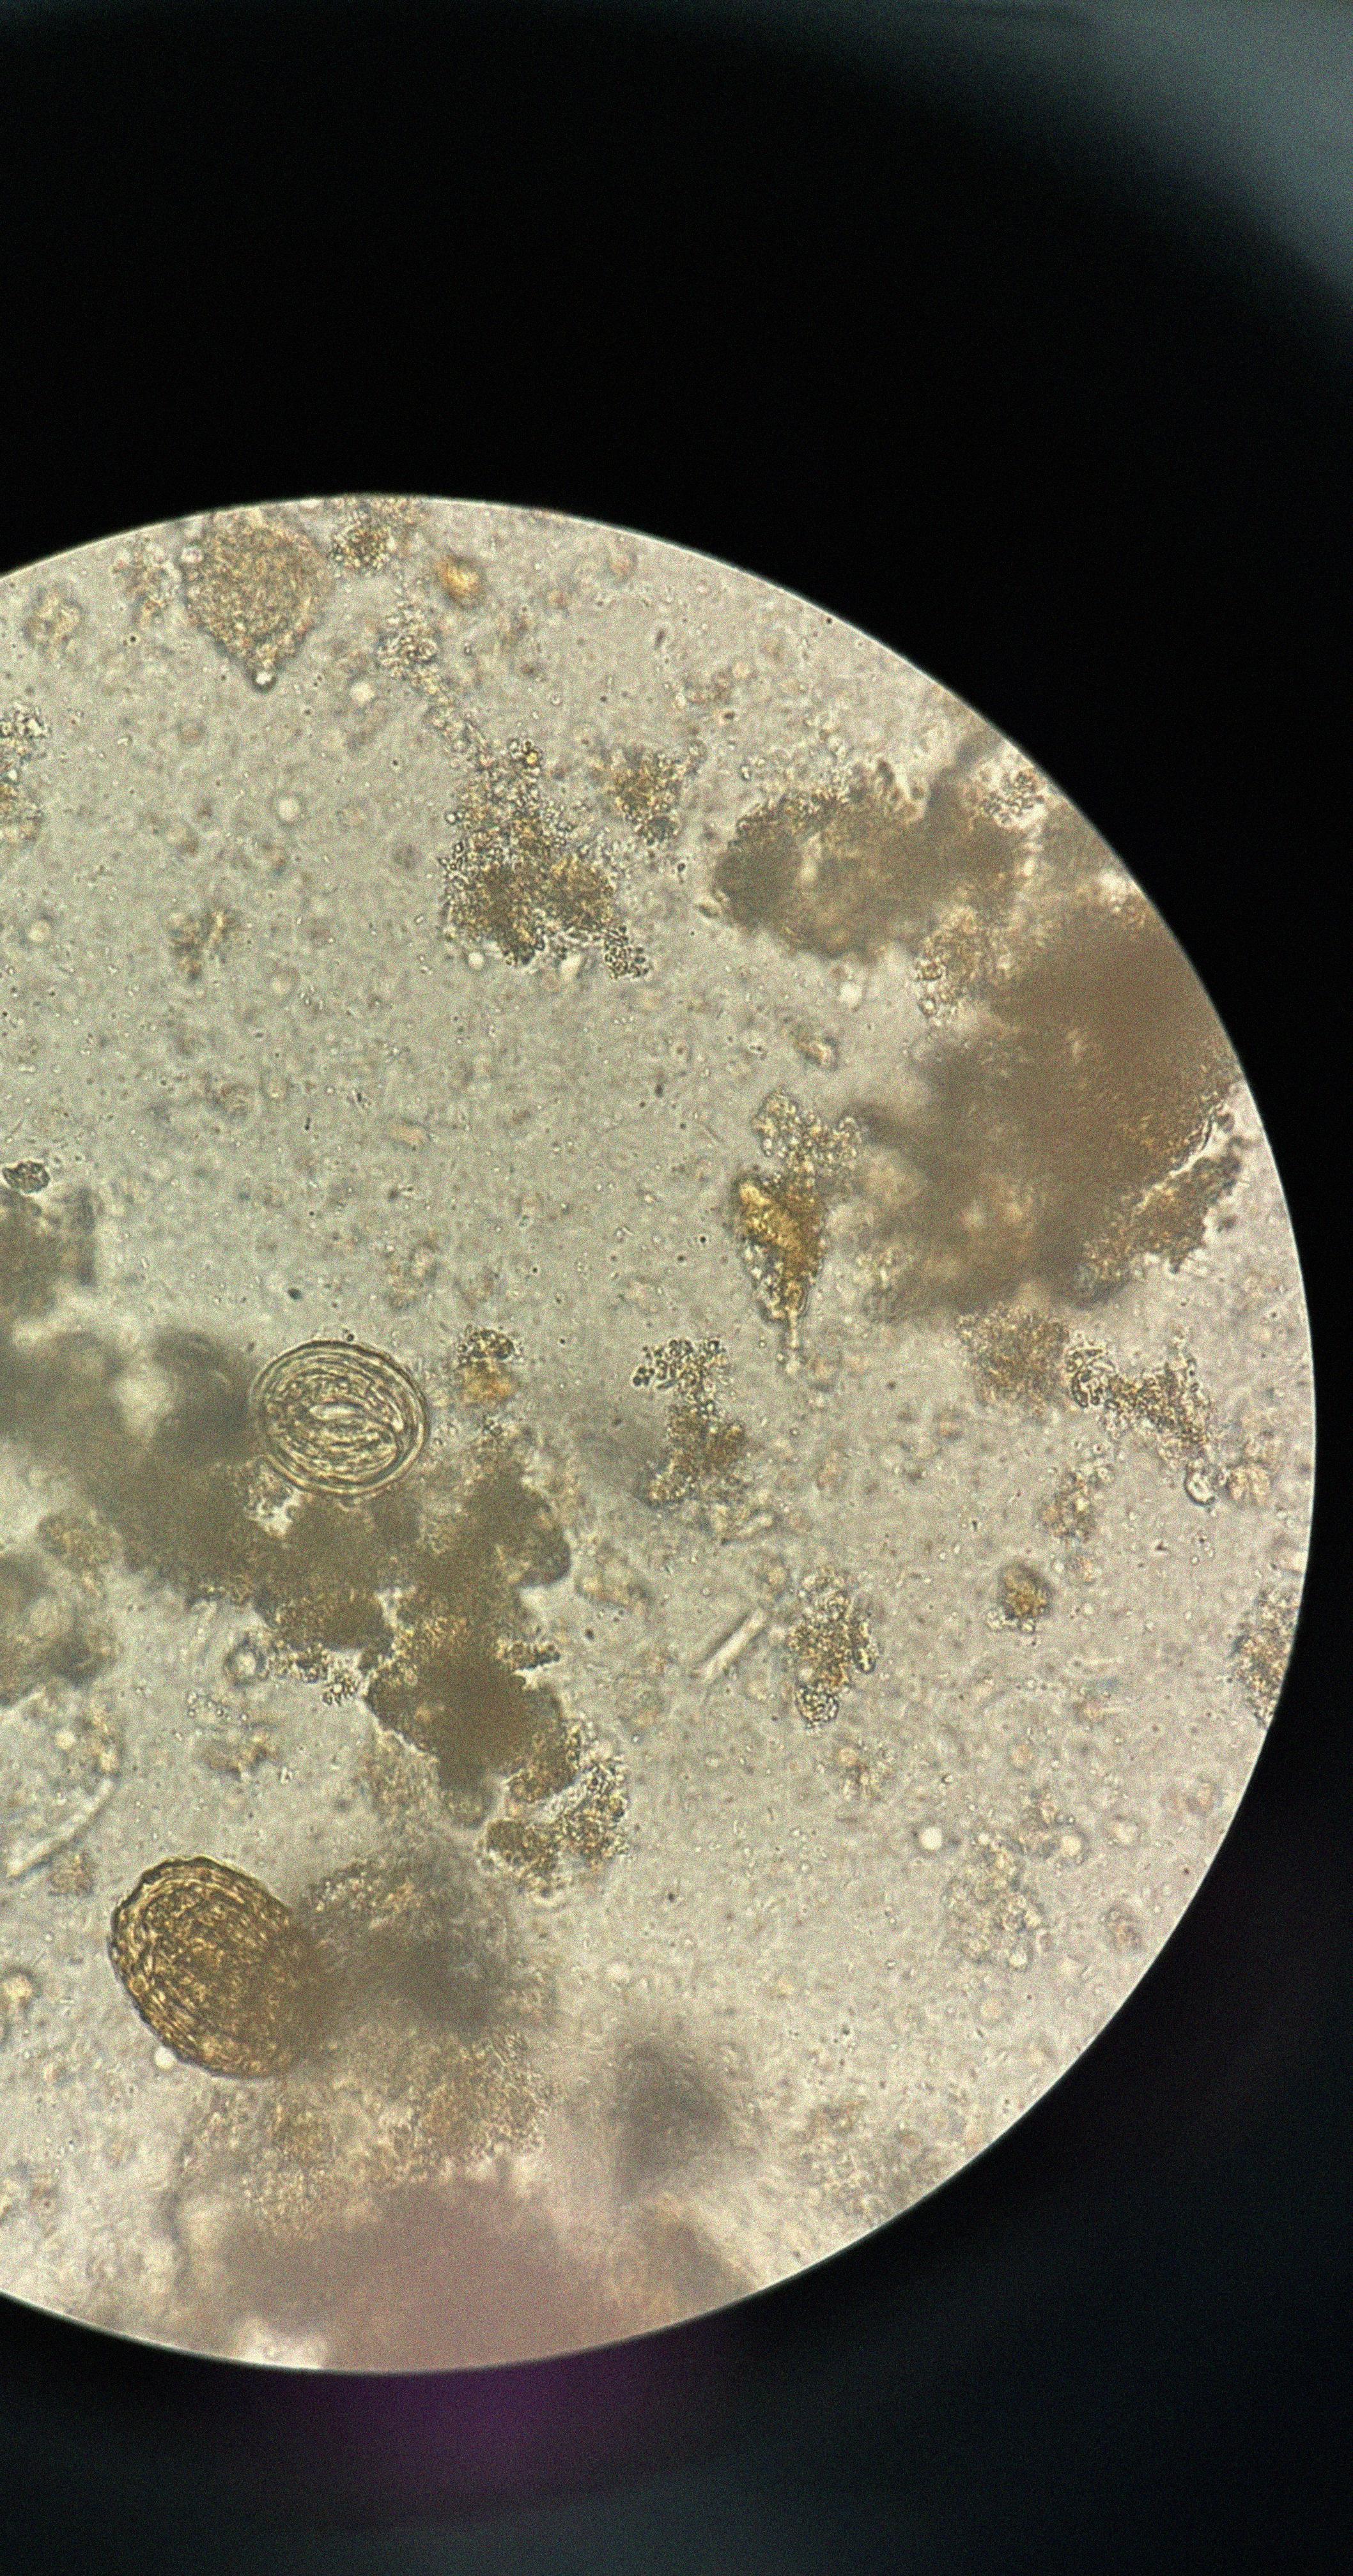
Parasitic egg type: Ascaris lumbricoides